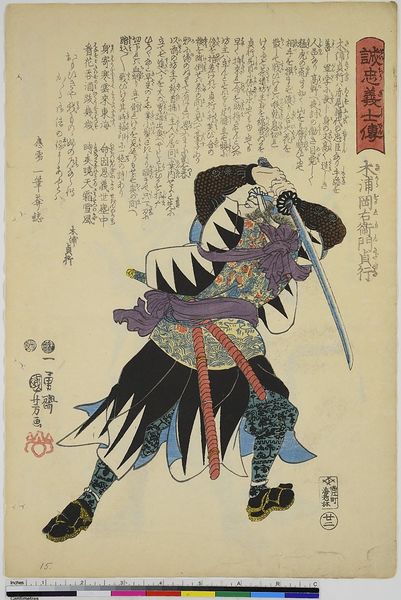
Titel: Kiura Okaemon Sadayuki, Blatt 22 aus der Serie: Geschichte der loyalen Gefolgsmänner
Künstler: Utagawa Kuniyoshi
Standort: Hamburg
Institution: Museum für Kunst und Gewerbe Hamburg
Schlagwörter: portrait, person, holzschnitt, druckgraphik, druckgrafik, schwert, soldat, krieger, ereignis, zeit, farbholzschnitt, situation, ereignisbild, samurai, edo, historische, reproduktionen, druckerzeugnisse, porträt, persönlichkeit, soldatenleben, ukiyo, rückenbild